Field crop: maize
Growth stage: 2
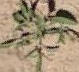
Species: atriplex